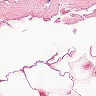
Metastatic tissue present: no